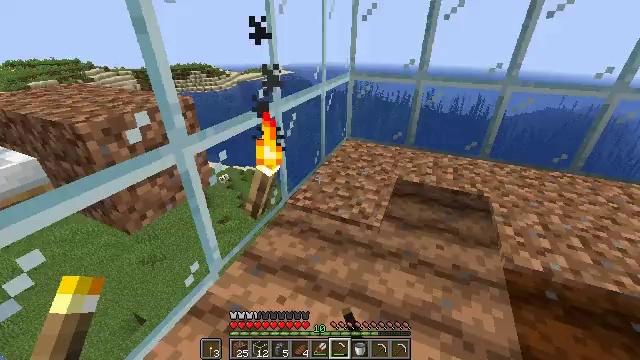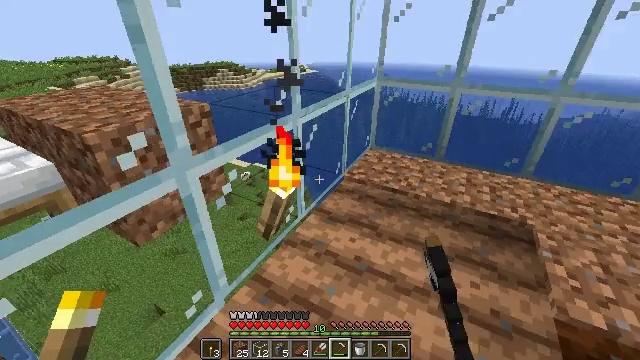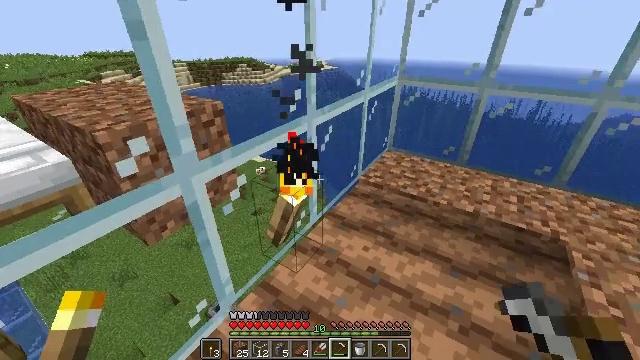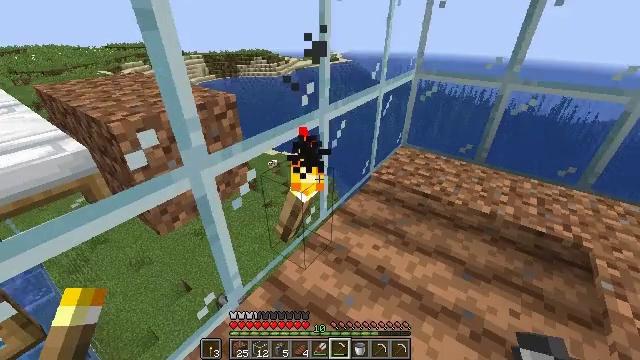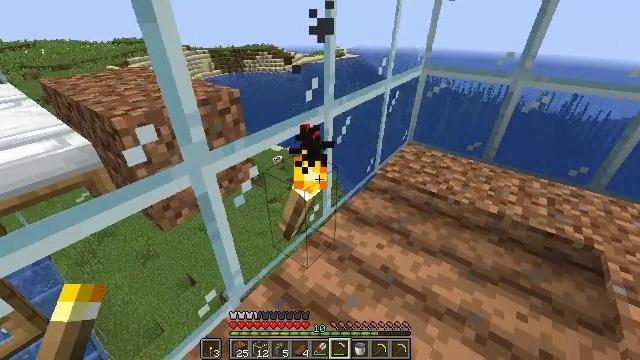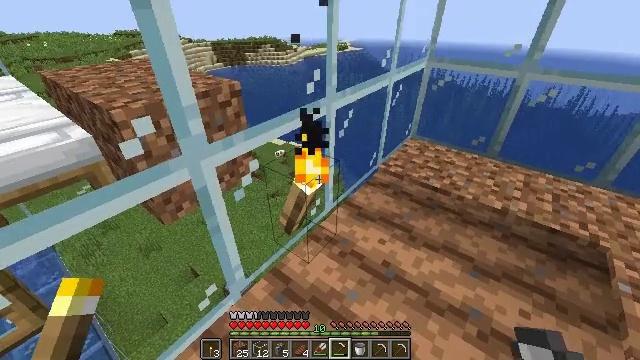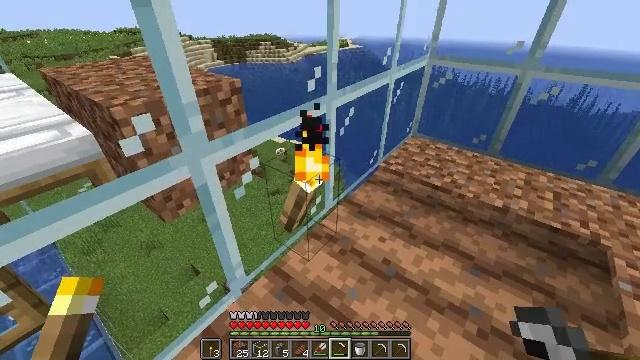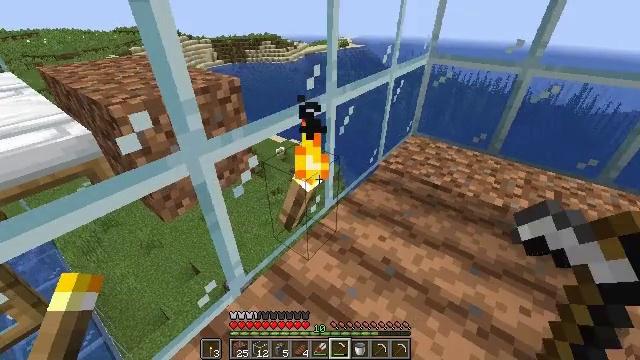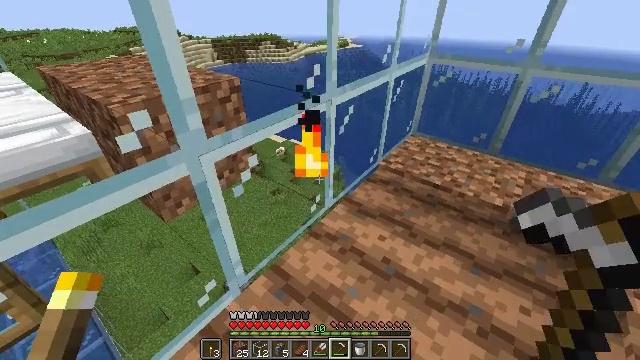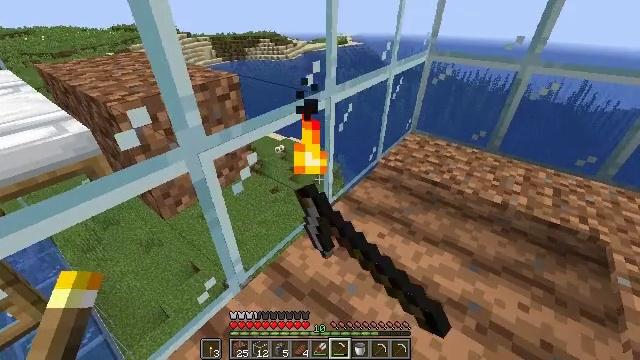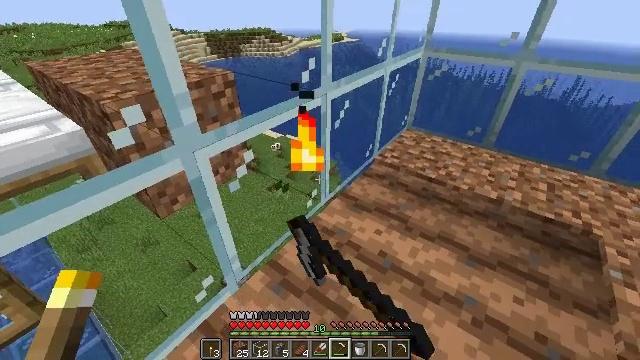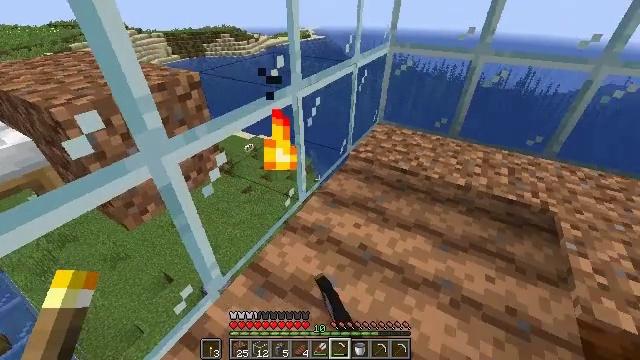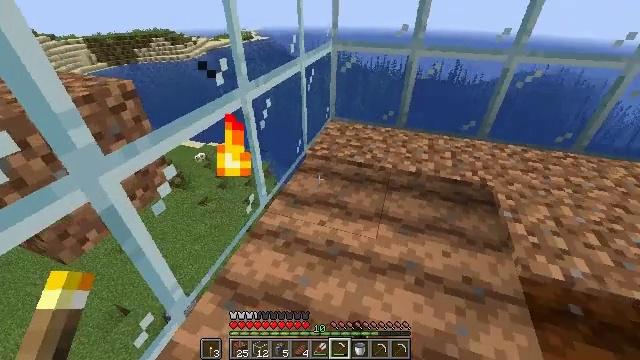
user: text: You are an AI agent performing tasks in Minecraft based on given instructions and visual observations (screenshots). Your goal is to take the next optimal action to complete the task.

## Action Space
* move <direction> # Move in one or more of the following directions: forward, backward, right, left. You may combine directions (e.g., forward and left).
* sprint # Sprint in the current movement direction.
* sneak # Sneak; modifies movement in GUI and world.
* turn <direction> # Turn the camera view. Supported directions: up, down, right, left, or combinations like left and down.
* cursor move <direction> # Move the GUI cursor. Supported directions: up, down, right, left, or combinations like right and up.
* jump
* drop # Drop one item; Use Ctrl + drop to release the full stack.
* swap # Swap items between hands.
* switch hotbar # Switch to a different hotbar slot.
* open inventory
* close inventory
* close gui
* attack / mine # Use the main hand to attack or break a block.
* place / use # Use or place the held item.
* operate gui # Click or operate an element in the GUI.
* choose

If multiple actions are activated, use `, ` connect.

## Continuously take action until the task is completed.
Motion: motion action
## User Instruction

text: Left click to collect the wall torch.
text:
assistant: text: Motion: move forward, turn left
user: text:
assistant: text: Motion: turn left
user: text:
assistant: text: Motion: turn left and down
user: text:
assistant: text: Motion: turn left
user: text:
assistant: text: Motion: turn down
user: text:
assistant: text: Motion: no_op
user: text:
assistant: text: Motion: no_op
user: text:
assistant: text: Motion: attack / mine
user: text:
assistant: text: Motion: attack / mine
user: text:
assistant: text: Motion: attack / mine
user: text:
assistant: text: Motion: turn right
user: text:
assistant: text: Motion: turn right
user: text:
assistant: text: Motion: no_op